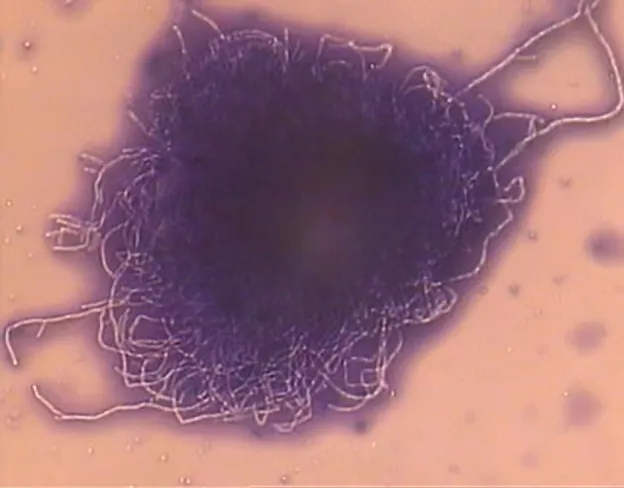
Laetophcnol cotton lalue stain stain demonstrating thin fast filaments (aerial hyphae) of Streptomyces spp. (x400).
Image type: pathology (giemsa)